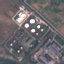
Land use / land cover: Industrial